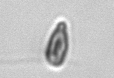
Label: Cryptophyta